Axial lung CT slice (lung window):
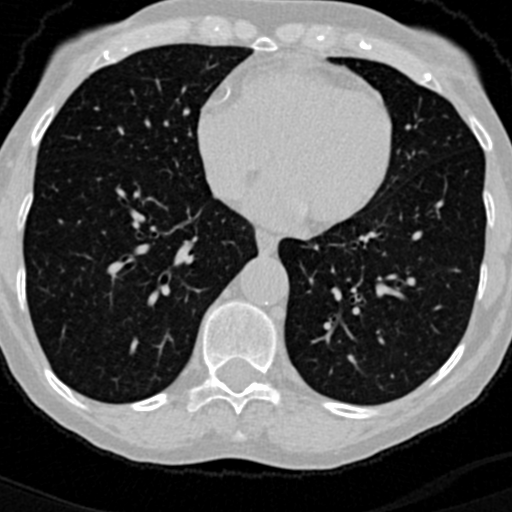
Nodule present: no